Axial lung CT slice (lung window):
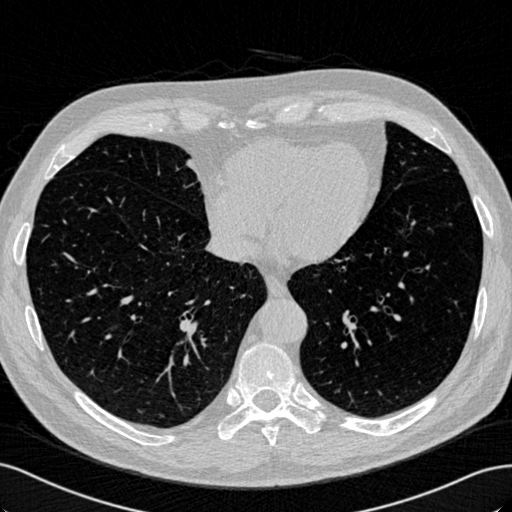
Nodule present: no